Question: Trying to add a dashed line in between my rows. Any help would be great. I just can't seem to figure it out. attached a photo as an example.
So far my code is :
'''
numbers = [8, 7, 6, 5, 4, 3, 2, 1]
letters = ["a", "b", "c", "c", "e", "f", "g", "h"]
for x in numbers:
for y in letters:
print("%s%d" % (y, x), end="
")
print()
'''

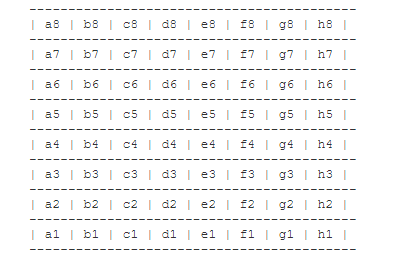
Answer: Are you thinking something like this?
'''
numbers = [8, 7, 6, 5, 4, 3, 2, 1]
letters = ["a", "b", "c", "c", "e", "f", "g", "h"]
for x in numbers:
row = '|'
for y in letters:
row += f' {y}{x} |'
print('-'*len(row))
print(row)
print('-'*len(row))
'''